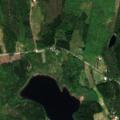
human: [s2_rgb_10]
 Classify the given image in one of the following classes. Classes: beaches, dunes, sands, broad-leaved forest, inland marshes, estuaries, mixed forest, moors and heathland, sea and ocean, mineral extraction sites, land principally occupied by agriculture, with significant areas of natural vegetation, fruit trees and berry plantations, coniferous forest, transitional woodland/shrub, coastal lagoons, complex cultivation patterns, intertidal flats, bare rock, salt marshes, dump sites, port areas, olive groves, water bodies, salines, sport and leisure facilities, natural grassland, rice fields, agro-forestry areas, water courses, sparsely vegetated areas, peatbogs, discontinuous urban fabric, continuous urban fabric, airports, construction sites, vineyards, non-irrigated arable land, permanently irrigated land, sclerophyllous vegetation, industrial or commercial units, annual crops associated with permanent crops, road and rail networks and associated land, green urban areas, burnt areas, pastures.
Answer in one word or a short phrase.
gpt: broad-leaved forest, coniferous forest, mixed forest, water bodies